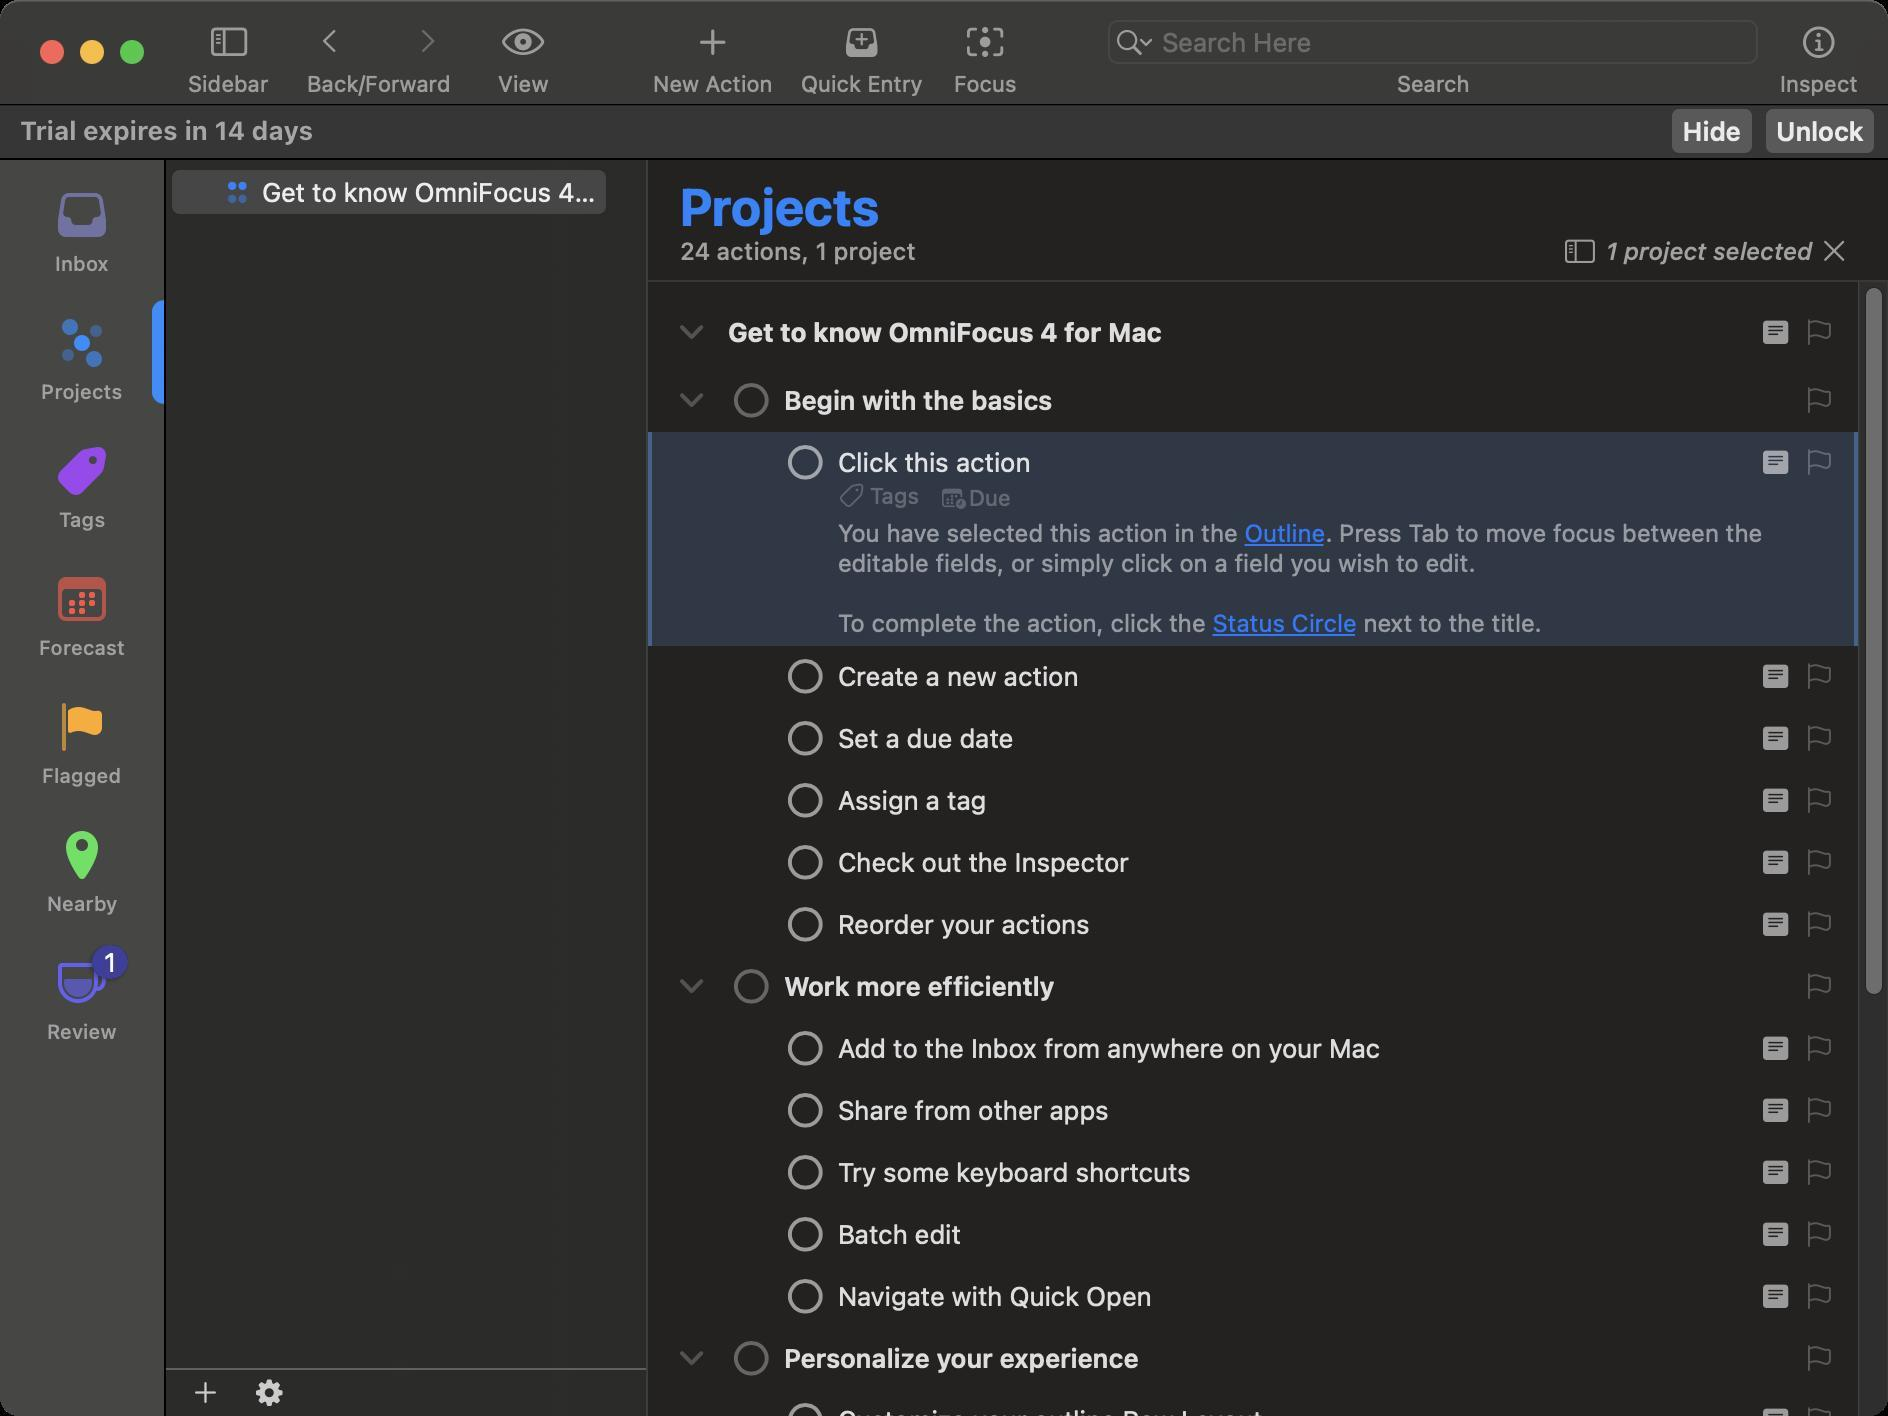
Accessibility tree:
{"name": "Projects", "role": "AXWindow", "description": null, "role_description": "standard window", "value": null, "position": "392.00;110.00", "size": "944;708", "children": [{"name": null, "role": "AXStaticText", "description": null, "role_description": "text", "value": "Trial expires in 14 days", "position": "8.00;57.00", "size": "822;18", "children": []}, {"name": "Unlock", "role": "AXButton", "description": null, "role_description": "button", "value": null, "position": "883.00;54.50", "size": "54;22", "children": []}, {"name": "Hide", "role": "AXButton", "description": null, "role_description": "button", "value": null, "position": "836.00;54.50", "size": "40;22", "children": []}, {"name": null, "role": "AXSplitGroup", "description": null, "role_description": "split group", "value": null, "position": "0.00;80.00", "size": "944;628", "children": [{"name": null, "role": "AXGroup", "description": null, "role_description": "group", "value": null, "position": "0.00;80.00", "size": "82;628", "children": [{"name": null, "role": "AXScrollArea", "description": null, "role_description": "scroll area", "value": null, "position": "0.00;80.00", "size": "82;628", "children": [{"name": null, "role": "AXOpaqueProviderGroup", "description": null, "role_description": "list", "value": null, "position": "0.00;80.00", "size": "82;448", "children": [{"name": null, "role": "AXButton", "description": "Inbox", "role_description": "button", "value": null, "position": "0.00;80.00", "size": "82;64", "children": []}, {"name": null, "role": "AXButton", "description": "Projects", "role_description": "button", "value": null, "position": "0.00;144.00", "size": "82;64", "children": []}, {"name": null, "role": "AXButton", "description": "Tags", "role_description": "button", "value": null, "position": "0.00;208.00", "size": "82;64", "children": []}, {"name": null, "role": "AXButton", "description": "Forecast", "role_description": "button", "value": null, "position": "0.00;272.00", "size": "82;64", "children": []}, {"name": null, "role": "AXButton", "description": "Flagged", "role_description": "button", "value": null, "position": "0.00;336.00", "size": "82;64", "children": []}, {"name": null, "role": "AXButton", "description": "Nearby", "role_description": "button", "value": null, "position": "0.00;400.00", "size": "82;64", "children": []}, {"name": null, "role": "AXButton", "description": "Review: 1 item", "role_description": "button", "value": null, "position": "0.00;464.00", "size": "82;64", "children": []}]}]}]}, {"name": null, "role": "AXSplitter", "description": null, "role_description": "splitter", "value": 82.0, "position": "82.00;80.00", "size": "1;628", "children": []}, {"name": null, "role": "AXGroup", "description": null, "role_description": "group", "value": null, "position": "83.00;80.00", "size": "240;628", "children": [{"name": null, "role": "AXScrollArea", "description": null, "role_description": "scroll area", "value": null, "position": "83.00;80.00", "size": "240;604", "children": [{"name": "Sidebar", "role": "AXOutline", "description": null, "role_description": "outline", "value": null, "position": "83.00;80.00", "size": "225;604", "children": [{"name": null, "role": "AXRow", "description": null, "role_description": "outline row", "value": null, "position": "83.00;85.00", "size": "225;22", "children": [{"name": null, "role": "AXCell", "description": null, "role_description": "cell", "value": null, "position": "83.00;85.00", "size": "225;22", "children": [{"name": null, "role": "AXTextField", "description": null, "role_description": "text field", "value": "Get to know OmniFocus 4 for Mac", "position": "129.00;88.00", "size": "173;16", "children": []}]}]}, {"name": null, "role": "AXColumn", "description": null, "role_description": "column", "value": null, "position": "83.00;80.00", "size": "225;604", "children": []}]}, {"name": null, "role": "AXScrollBar", "description": null, "role_description": "scroll bar", "value": 0.0, "position": "308.00;80.00", "size": "15;604", "children": []}]}, {"name": "", "role": "AXMenuButton", "description": "add", "role_description": "menu button", "value": null, "position": "87.00;689.50", "size": "32;13", "children": []}, {"name": "", "role": "AXMenuButton", "description": "action", "role_description": "menu button", "value": null, "position": "119.00;688.00", "size": "32;16", "children": []}]}, {"name": null, "role": "AXSplitter", "description": null, "role_description": "splitter", "value": 240.0, "position": "323.00;80.00", "size": "1;628", "children": []}, {"name": null, "role": "AXScrollArea", "description": null, "role_description": "scroll area", "value": null, "position": "324.00;141.00", "size": "620;543", "children": [{"name": "Content", "role": "AXOutline", "description": null, "role_description": "outline", "value": null, "position": "324.00;141.00", "size": "605;874", "children": [{"name": null, "role": "AXRow", "description": null, "role_description": "outline row", "value": null, "position": "324.00;151.00", "size": "605;34", "children": [{"name": null, "role": "AXCell", "description": null, "role_description": "cell", "value": null, "position": "334.00;140.00", "size": "585;45", "children": [{"name": "", "role": "AXCheckBox", "description": "Note", "role_description": "toggle button", "value": "Includes note", "position": "868.00;159.00", "size": "40;14", "children": []}, {"name": null, "role": "AXTextField", "description": null, "role_description": "text field", "value": "Get to know OmniFocus 4 for Mac", "position": "362.00;158.00", "size": "510;16", "children": []}, {"name": "", "role": "AXButton", "description": "flag", "role_description": "button", "value": "Unflagged", "position": "902.00;152.50", "size": "15;27", "children": []}, {"name": "", "role": "AXDisclosureTriangle", "description": "Get to know OmniFocus 4 for Mac", "role_description": "disclosure triangle", "value": 1, "position": "336.00;150.00", "size": "20;32", "children": []}]}]}, {"name": null, "role": "AXRow", "description": null, "role_description": "outline row", "value": null, "position": "324.00;185.00", "size": "605;31", "children": [{"name": null, "role": "AXCell", "description": null, "role_description": "cell", "value": null, "position": "334.00;140.00", "size": "585;76", "children": [{"name": null, "role": "AXGroup", "description": null, "role_description": "group", "value": null, "position": "364.00;189.00", "size": "23;23", "children": [{"name": null, "role": "AXUnknown", "description": null, "role_description": null, "value": null, "position": "364.00;190.00", "size": "23;21", "children": []}]}, {"name": null, "role": "AXTextField", "description": null, "role_description": "text field", "value": "Begin with the basics", "position": "390.00;192.00", "size": "486;16", "children": []}, {"name": "", "role": "AXCheckBox", "description": "Note", "role_description": "toggle button", "value": "Hidden", "position": "868.00;193.00", "size": "40;14", "children": []}, {"name": "", "role": "AXButton", "description": "flag", "role_description": "button", "value": "Unflagged", "position": "902.00;186.50", "size": "15;27", "children": []}, {"name": "", "role": "AXDisclosureTriangle", "description": null, "role_description": "disclosure triangle", "value": 1, "position": "336.00;184.00", "size": "20;32", "children": []}]}]}, {"name": null, "role": "AXRow", "description": null, "role_description": "outline row", "value": null, "position": "324.00;216.00", "size": "605;107", "children": [{"name": null, "role": "AXCell", "description": null, "role_description": "cell", "value": null, "position": "334.00;216.00", "size": "585;107", "children": [{"name": null, "role": "AXGroup", "description": null, "role_description": "group", "value": null, "position": "391.00;220.00", "size": "23;23", "children": [{"name": null, "role": "AXUnknown", "description": null, "role_description": null, "value": null, "position": "391.00;221.00", "size": "23;21", "children": []}]}, {"name": null, "role": "AXTextField", "description": null, "role_description": "text field", "value": "Click this action", "position": "417.00;223.00", "size": "459;16", "children": []}, {"name": "", "role": "AXCheckBox", "description": "Note", "role_description": "toggle button", "value": "Shown", "position": "868.00;224.00", "size": "40;14", "children": []}, {"name": "Note", "role": "AXTextArea", "description": null, "role_description": "text entry area", "value": "You have selected this action in the Outline. Press Tab to move focus between the editable fields, or simply click on a field you wish to edit.\n\nTo complete the action, click the Status Circle next to the title.", "position": "414.00;259.00", "size": "503;64", "children": [{"name": "Outline", "role": "AXLink", "description": null, "role_description": "hyperlink", "value": null, "position": "622.29;259.00", "size": "40;15", "children": []}, {"name": "Status_Circle", "role": "AXLink", "description": null, "role_description": "hyperlink", "value": null, "position": "606.29;304.00", "size": "72;15", "children": []}]}, {"name": "", "role": "AXButton", "description": "flag", "role_description": "button", "value": "Unflagged", "position": "902.00;217.50", "size": "15;27", "children": []}, {"name": "", "role": "AXUnknown", "description": null, "role_description": "unknown", "value": null, "position": "470.00;242.50", "size": "14;13", "children": [{"name": "", "role": "AXButton", "description": null, "role_description": "button", "value": null, "position": "470.00;242.50", "size": "14;13", "children": []}]}, {"name": "Due_Date", "role": "AXTextField", "description": null, "role_description": "text field", "value": "", "position": "482.50;242.00", "size": "25;14", "children": []}, {"name": "Assign_tag_field", "role": "AXTextField", "description": null, "role_description": "text field", "value": "", "position": "433.00;241.00", "size": "29;14", "children": []}, {"name": null, "role": "AXImage", "description": "tag", "role_description": "image", "value": null, "position": "419.00;240.50", "size": "14;14", "children": []}]}]}, {"name": null, "role": "AXRow", "description": null, "role_description": "outline row", "value": null, "position": "324.00;323.00", "size": "605;31", "children": [{"name": null, "role": "AXCell", "description": null, "role_description": "cell", "value": null, "position": "334.00;323.00", "size": "585;31", "children": [{"name": null, "role": "AXGroup", "description": null, "role_description": "group", "value": null, "position": "391.00;327.00", "size": "23;23", "children": [{"name": null, "role": "AXUnknown", "description": null, "role_description": null, "value": null, "position": "391.00;328.00", "size": "23;21", "children": []}]}, {"name": null, "role": "AXTextField", "description": null, "role_description": "text field", "value": "Create a new action", "position": "417.00;330.00", "size": "459;16", "children": []}, {"name": "", "role": "AXCheckBox", "description": "Note", "role_description": "toggle button", "value": "Includes note", "position": "868.00;331.00", "size": "40;14", "children": []}, {"name": "", "role": "AXButton", "description": "flag", "role_description": "button", "value": "Unflagged", "position": "902.00;324.50", "size": "15;27", "children": []}]}]}, {"name": null, "role": "AXRow", "description": null, "role_description": "outline row", "value": null, "position": "324.00;354.00", "size": "605;31", "children": [{"name": null, "role": "AXCell", "description": null, "role_description": "cell", "value": null, "position": "334.00;354.00", "size": "585;31", "children": [{"name": null, "role": "AXGroup", "description": null, "role_description": "group", "value": null, "position": "391.00;358.00", "size": "23;23", "children": [{"name": null, "role": "AXUnknown", "description": null, "role_description": null, "value": null, "position": "391.00;359.00", "size": "23;21", "children": []}]}, {"name": null, "role": "AXTextField", "description": null, "role_description": "text field", "value": "Set a due date", "position": "417.00;361.00", "size": "459;16", "children": []}, {"name": "", "role": "AXCheckBox", "description": "Note", "role_description": "toggle button", "value": "Includes note", "position": "868.00;362.00", "size": "40;14", "children": []}, {"name": "", "role": "AXButton", "description": "flag", "role_description": "button", "value": "Unflagged", "position": "902.00;355.50", "size": "15;27", "children": []}]}]}, {"name": null, "role": "AXRow", "description": null, "role_description": "outline row", "value": null, "position": "324.00;385.00", "size": "605;31", "children": [{"name": null, "role": "AXCell", "description": null, "role_description": "cell", "value": null, "position": "334.00;385.00", "size": "585;31", "children": [{"name": null, "role": "AXGroup", "description": null, "role_description": "group", "value": null, "position": "391.00;389.00", "size": "23;23", "children": [{"name": null, "role": "AXUnknown", "description": null, "role_description": null, "value": null, "position": "391.00;390.00", "size": "23;21", "children": []}]}, {"name": null, "role": "AXTextField", "description": null, "role_description": "text field", "value": "Assign a tag", "position": "417.00;392.00", "size": "459;16", "children": []}, {"name": "", "role": "AXCheckBox", "description": "Note", "role_description": "toggle button", "value": "Includes note", "position": "868.00;393.00", "size": "40;14", "children": []}, {"name": "", "role": "AXButton", "description": "flag", "role_description": "button", "value": "Unflagged", "position": "902.00;386.50", "size": "15;27", "children": []}]}]}, {"name": null, "role": "AXRow", "description": null, "role_description": "outline row", "value": null, "position": "324.00;416.00", "size": "605;31", "children": [{"name": null, "role": "AXCell", "description": null, "role_description": "cell", "value": null, "position": "334.00;416.00", "size": "585;31", "children": [{"name": null, "role": "AXGroup", "description": null, "role_description": "group", "value": null, "position": "391.00;420.00", "size": "23;23", "children": [{"name": null, "role": "AXUnknown", "description": null, "role_description": null, "value": null, "position": "391.00;421.00", "size": "23;21", "children": []}]}, {"name": null, "role": "AXTextField", "description": null, "role_description": "text field", "value": "Check out the Inspector", "position": "417.00;423.00", "size": "459;16", "children": []}, {"name": "", "role": "AXCheckBox", "description": "Note", "role_description": "toggle button", "value": "Includes note", "position": "868.00;424.00", "size": "40;14", "children": []}, {"name": "", "role": "AXButton", "description": "flag", "role_description": "button", "value": "Unflagged", "position": "902.00;417.50", "size": "15;27", "children": []}]}]}, {"name": null, "role": "AXRow", "description": null, "role_description": "outline row", "value": null, "position": "324.00;447.00", "size": "605;31", "children": [{"name": null, "role": "AXCell", "description": null, "role_description": "cell", "value": null, "position": "334.00;447.00", "size": "585;31", "children": [{"name": null, "role": "AXGroup", "description": null, "role_description": "group", "value": null, "position": "391.00;451.00", "size": "23;23", "children": [{"name": null, "role": "AXUnknown", "description": null, "role_description": null, "value": null, "position": "391.00;452.00", "size": "23;21", "children": []}]}, {"name": null, "role": "AXTextField", "description": null, "role_description": "text field", "value": "Reorder your actions", "position": "417.00;454.00", "size": "459;16", "children": []}, {"name": "", "role": "AXCheckBox", "description": "Note", "role_description": "toggle button", "value": "Includes note", "position": "868.00;455.00", "size": "40;14", "children": []}, {"name": "", "role": "AXButton", "description": "flag", "role_description": "button", "value": "Unflagged", "position": "902.00;448.50", "size": "15;27", "children": []}]}]}, {"name": null, "role": "AXRow", "description": null, "role_description": "outline row", "value": null, "position": "324.00;478.00", "size": "605;31", "children": [{"name": null, "role": "AXCell", "description": null, "role_description": "cell", "value": null, "position": "334.00;140.00", "size": "585;369", "children": [{"name": null, "role": "AXGroup", "description": null, "role_description": "group", "value": null, "position": "364.00;482.00", "size": "23;23", "children": [{"name": null, "role": "AXUnknown", "description": null, "role_description": null, "value": null, "position": "364.00;483.00", "size": "23;21", "children": []}]}, {"name": null, "role": "AXTextField", "description": null, "role_description": "text field", "value": "Work more efficiently", "position": "390.00;485.00", "size": "486;16", "children": []}, {"name": "", "role": "AXCheckBox", "description": "Note", "role_description": "toggle button", "value": "Hidden", "position": "868.00;486.00", "size": "40;14", "children": []}, {"name": "", "role": "AXButton", "description": "flag", "role_description": "button", "value": "Unflagged", "position": "902.00;479.50", "size": "15;27", "children": []}, {"name": "", "role": "AXDisclosureTriangle", "description": null, "role_description": "disclosure triangle", "value": 1, "position": "336.00;477.00", "size": "20;32", "children": []}]}]}, {"name": null, "role": "AXRow", "description": null, "role_description": "outline row", "value": null, "position": "324.00;509.00", "size": "605;31", "children": [{"name": null, "role": "AXCell", "description": null, "role_description": "cell", "value": null, "position": "334.00;509.00", "size": "585;31", "children": [{"name": null, "role": "AXGroup", "description": null, "role_description": "group", "value": null, "position": "391.00;513.00", "size": "23;23", "children": [{"name": null, "role": "AXUnknown", "description": null, "role_description": null, "value": null, "position": "391.00;514.00", "size": "23;21", "children": []}]}, {"name": null, "role": "AXTextField", "description": null, "role_description": "text field", "value": "Add to the Inbox from anywhere on your Mac", "position": "417.00;516.00", "size": "459;16", "children": []}, {"name": "", "role": "AXCheckBox", "description": "Note", "role_description": "toggle button", "value": "Includes note", "position": "868.00;517.00", "size": "40;14", "children": []}, {"name": "", "role": "AXButton", "description": "flag", "role_description": "button", "value": "Unflagged", "position": "902.00;510.50", "size": "15;27", "children": []}]}]}, {"name": null, "role": "AXRow", "description": null, "role_description": "outline row", "value": null, "position": "324.00;540.00", "size": "605;31", "children": [{"name": null, "role": "AXCell", "description": null, "role_description": "cell", "value": null, "position": "334.00;540.00", "size": "585;31", "children": [{"name": null, "role": "AXGroup", "description": null, "role_description": "group", "value": null, "position": "391.00;544.00", "size": "23;23", "children": [{"name": null, "role": "AXUnknown", "description": null, "role_description": null, "value": null, "position": "391.00;545.00", "size": "23;21", "children": []}]}, {"name": null, "role": "AXTextField", "description": null, "role_description": "text field", "value": "Share from other apps", "position": "417.00;547.00", "size": "459;16", "children": []}, {"name": "", "role": "AXCheckBox", "description": "Note", "role_description": "toggle button", "value": "Includes note", "position": "868.00;548.00", "size": "40;14", "children": []}, {"name": "", "role": "AXButton", "description": "flag", "role_description": "button", "value": "Unflagged", "position": "902.00;541.50", "size": "15;27", "children": []}]}]}, {"name": null, "role": "AXRow", "description": null, "role_description": "outline row", "value": null, "position": "324.00;571.00", "size": "605;31", "children": [{"name": null, "role": "AXCell", "description": null, "role_description": "cell", "value": null, "position": "334.00;571.00", "size": "585;31", "children": [{"name": null, "role": "AXGroup", "description": null, "role_description": "group", "value": null, "position": "391.00;575.00", "size": "23;23", "children": [{"name": null, "role": "AXUnknown", "description": null, "role_description": null, "value": null, "position": "391.00;576.00", "size": "23;21", "children": []}]}, {"name": null, "role": "AXTextField", "description": null, "role_description": "text field", "value": "Try some keyboard shortcuts", "position": "417.00;578.00", "size": "459;16", "children": []}, {"name": "", "role": "AXCheckBox", "description": "Note", "role_description": "toggle button", "value": "Includes note", "position": "868.00;579.00", "size": "40;14", "children": []}, {"name": "", "role": "AXButton", "description": "flag", "role_description": "button", "value": "Unflagged", "position": "902.00;572.50", "size": "15;27", "children": []}]}]}, {"name": null, "role": "AXRow", "description": null, "role_description": "outline row", "value": null, "position": "324.00;602.00", "size": "605;31", "children": [{"name": null, "role": "AXCell", "description": null, "role_description": "cell", "value": null, "position": "334.00;602.00", "size": "585;31", "children": [{"name": null, "role": "AXGroup", "description": null, "role_description": "group", "value": null, "position": "391.00;606.00", "size": "23;23", "children": [{"name": null, "role": "AXUnknown", "description": null, "role_description": null, "value": null, "position": "391.00;607.00", "size": "23;21", "children": []}]}, {"name": null, "role": "AXTextField", "description": null, "role_description": "text field", "value": "Batch edit", "position": "417.00;609.00", "size": "459;16", "children": []}, {"name": "", "role": "AXCheckBox", "description": "Note", "role_description": "toggle button", "value": "Includes note", "position": "868.00;610.00", "size": "40;14", "children": []}, {"name": "", "role": "AXButton", "description": "flag", "role_description": "button", "value": "Unflagged", "position": "902.00;603.50", "size": "15;27", "children": []}]}]}, {"name": null, "role": "AXRow", "description": null, "role_description": "outline row", "value": null, "position": "324.00;633.00", "size": "605;31", "children": [{"name": null, "role": "AXCell", "description": null, "role_description": "cell", "value": null, "position": "334.00;633.00", "size": "585;31", "children": [{"name": null, "role": "AXGroup", "description": null, "role_description": "group", "value": null, "position": "391.00;637.00", "size": "23;23", "children": [{"name": null, "role": "AXUnknown", "description": null, "role_description": null, "value": null, "position": "391.00;638.00", "size": "23;21", "children": []}]}, {"name": null, "role": "AXTextField", "description": null, "role_description": "text field", "value": "Navigate with Quick Open", "position": "417.00;640.00", "size": "459;16", "children": []}, {"name": "", "role": "AXCheckBox", "description": "Note", "role_description": "toggle button", "value": "Includes note", "position": "868.00;641.00", "size": "40;14", "children": []}, {"name": "", "role": "AXButton", "description": "flag", "role_description": "button", "value": "Unflagged", "position": "902.00;634.50", "size": "15;27", "children": []}]}]}, {"name": null, "role": "AXRow", "description": null, "role_description": "outline row", "value": null, "position": "324.00;664.00", "size": "605;31", "children": [{"name": null, "role": "AXCell", "description": null, "role_description": "cell", "value": null, "position": "334.00;140.00", "size": "585;555", "children": [{"name": null, "role": "AXGroup", "description": null, "role_description": "group", "value": null, "position": "364.00;668.00", "size": "23;23", "children": [{"name": null, "role": "AXUnknown", "description": null, "role_description": null, "value": null, "position": "364.00;669.00", "size": "23;21", "children": []}]}, {"name": null, "role": "AXTextField", "description": null, "role_description": "text field", "value": "Personalize your experience", "position": "390.00;671.00", "size": "486;16", "children": []}, {"name": "", "role": "AXCheckBox", "description": "Note", "role_description": "toggle button", "value": "Hidden", "position": "868.00;672.00", "size": "40;14", "children": []}, {"name": "", "role": "AXButton", "description": "flag", "role_description": "button", "value": "Unflagged", "position": "902.00;665.50", "size": "15;27", "children": []}, {"name": "", "role": "AXDisclosureTriangle", "description": null, "role_description": "disclosure triangle", "value": 1, "position": "336.00;663.00", "size": "20;32", "children": []}]}]}, {"name": null, "role": "AXRow", "description": null, "role_description": "outline row", "value": null, "position": "324.00;695.00", "size": "605;31", "children": [{"name": null, "role": "AXCell", "description": null, "role_description": "cell", "value": null, "position": "334.00;695.00", "size": "585;31", "children": [{"name": null, "role": "AXGroup", "description": null, "role_description": "group", "value": null, "position": "391.00;699.00", "size": "23;23", "children": [{"name": null, "role": "AXUnknown", "description": null, "role_description": null, "value": null, "position": "391.00;700.00", "size": "23;21", "children": []}]}, {"name": null, "role": "AXTextField", "description": null, "role_description": "text field", "value": "Customize your outline Row Layout", "position": "417.00;702.00", "size": "459;16", "children": []}, {"name": "", "role": "AXCheckBox", "description": "Note", "role_description": "toggle button", "value": "Includes note", "position": "868.00;703.00", "size": "40;14", "children": []}, {"name": "", "role": "AXButton", "description": "flag", "role_description": "button", "value": "Unflagged", "position": "902.00;696.50", "size": "15;27", "children": []}]}]}, {"name": null, "role": "AXRow", "description": null, "role_description": "outline row", "value": null, "position": "324.00;726.00", "size": "605;31", "children": [{"name": null, "role": "AXCell", "description": null, "role_description": "cell", "value": null, "position": "334.00;726.00", "size": "585;31", "children": [{"name": null, "role": "AXGroup", "description": null, "role_description": "group", "value": null, "position": "391.00;730.00", "size": "23;23", "children": [{"name": null, "role": "AXUnknown", "description": null, "role_description": null, "value": null, "position": "-392.00;1007.00", "size": "0;0", "children": []}]}, {"name": null, "role": "AXTextField", "description": null, "role_description": "text field", "value": "Customize your Inspector", "position": "417.00;733.00", "size": "459;16", "children": []}, {"name": "", "role": "AXCheckBox", "description": "Note", "role_description": "toggle button", "value": "Hidden", "position": "868.00;734.00", "size": "40;14", "children": []}, {"name": "", "role": "AXButton", "description": "flag", "role_description": "button", "value": "Unflagged", "position": "902.00;727.50", "size": "15;27", "children": []}]}]}, {"name": null, "role": "AXRow", "description": null, "role_description": "outline row", "value": null, "position": "324.00;757.00", "size": "605;31", "children": [{"name": null, "role": "AXCell", "description": null, "role_description": "cell", "value": null, "position": "334.00;757.00", "size": "585;31", "children": [{"name": null, "role": "AXGroup", "description": null, "role_description": "group", "value": null, "position": "391.00;761.00", "size": "23;23", "children": [{"name": null, "role": "AXUnknown", "description": null, "role_description": null, "value": null, "position": "-392.00;1007.00", "size": "0;0", "children": []}]}, {"name": null, "role": "AXTextField", "description": null, "role_description": "text field", "value": "Customize the Perspectives Bar", "position": "417.00;764.00", "size": "459;16", "children": []}, {"name": "", "role": "AXCheckBox", "description": "Note", "role_description": "toggle button", "value": "Hidden", "position": "868.00;765.00", "size": "40;14", "children": []}, {"name": "", "role": "AXButton", "description": "flag", "role_description": "button", "value": "Unflagged", "position": "902.00;758.50", "size": "15;27", "children": []}]}]}, {"name": null, "role": "AXRow", "description": null, "role_description": "outline row", "value": null, "position": "324.00;788.00", "size": "605;31", "children": [{"name": null, "role": "AXCell", "description": null, "role_description": "cell", "value": null, "position": "334.00;788.00", "size": "585;31", "children": [{"name": null, "role": "AXGroup", "description": null, "role_description": "group", "value": null, "position": "391.00;792.00", "size": "23;23", "children": [{"name": null, "role": "AXUnknown", "description": null, "role_description": null, "value": null, "position": "-392.00;1007.00", "size": "0;0", "children": []}]}, {"name": null, "role": "AXTextField", "description": null, "role_description": "text field", "value": "Adjust your View Options", "position": "417.00;795.00", "size": "459;16", "children": []}, {"name": "", "role": "AXCheckBox", "description": "Note", "role_description": "toggle button", "value": "Hidden", "position": "868.00;796.00", "size": "40;14", "children": []}, {"name": "", "role": "AXButton", "description": "flag", "role_description": "button", "value": "Unflagged", "position": "902.00;789.50", "size": "15;27", "children": []}]}]}, {"name": null, "role": "AXRow", "description": null, "role_description": "outline row", "value": null, "position": "324.00;819.00", "size": "605;31", "children": [{"name": null, "role": "AXCell", "description": null, "role_description": "cell", "value": null, "position": "334.00;140.00", "size": "585;710", "children": [{"name": null, "role": "AXGroup", "description": null, "role_description": "group", "value": null, "position": "364.00;823.00", "size": "23;23", "children": [{"name": null, "role": "AXUnknown", "description": "", "role_description": "", "value": null, "position": "", "size": "", "children": []}]}, {"name": null, "role": "AXTextField", "description": null, "role_description": "text field", "value": "Other things to know", "position": "390.00;826.00", "size": "486;16", "children": []}, {"name": "", "role": "AXCheckBox", "description": "Note", "role_description": "toggle button", "value": "Hidden", "position": "868.00;827.00", "size": "40;14", "children": []}, {"name": "", "role": "AXButton", "description": "flag", "role_description": "button", "value": "Unflagged", "position": "902.00;820.50", "size": "15;27", "children": []}, {"name": "", "role": "AXDisclosureTriangle", "description": "Other things to know", "role_description": "disclosure triangle", "value": 1, "position": "336.00;818.00", "size": "20;32", "children": []}]}]}, {"name": null, "role": "AXRow", "description": null, "role_description": "outline row", "value": null, "position": "324.00;850.00", "size": "605;31", "children": [{"name": null, "role": "AXCell", "description": null, "role_description": "cell", "value": null, "position": "334.00;850.00", "size": "585;31", "children": [{"name": null, "role": "AXGroup", "description": null, "role_description": "group", "value": null, "position": "391.00;854.00", "size": "23;23", "children": [{"name": null, "role": "AXUnknown", "description": "", "role_description": "", "value": null, "position": "", "size": "", "children": []}]}, {"name": null, "role": "AXTextField", "description": null, "role_description": "text field", "value": "Access OmniFocus 4 on all your Apple devices", "position": "417.00;857.00", "size": "459;16", "children": []}, {"name": "", "role": "AXCheckBox", "description": "Note", "role_description": "toggle button", "value": "Hidden", "position": "868.00;858.00", "size": "40;14", "children": []}, {"name": "", "role": "AXButton", "description": "flag", "role_description": "button", "value": "Unflagged", "position": "902.00;851.50", "size": "15;27", "children": []}]}]}, {"name": null, "role": "AXRow", "description": null, "role_description": "outline row", "value": null, "position": "324.00;881.00", "size": "605;31", "children": [{"name": null, "role": "AXCell", "description": null, "role_description": "cell", "value": null, "position": "334.00;881.00", "size": "585;31", "children": [{"name": null, "role": "AXGroup", "description": null, "role_description": "group", "value": null, "position": "391.00;885.00", "size": "23;23", "children": [{"name": null, "role": "AXUnknown", "description": null, "role_description": null, "value": null, "position": "-392.00;1007.00", "size": "0;0", "children": []}]}, {"name": null, "role": "AXTextField", "description": null, "role_description": "text field", "value": "Go further with Pro", "position": "417.00;888.00", "size": "459;16", "children": []}, {"name": "", "role": "AXCheckBox", "description": "Note", "role_description": "toggle button", "value": "Hidden", "position": "868.00;889.00", "size": "40;14", "children": []}, {"name": "", "role": "AXButton", "description": "flag", "role_description": "button", "value": "Unflagged", "position": "902.00;882.50", "size": "15;27", "children": []}]}]}, {"name": null, "role": "AXRow", "description": null, "role_description": "outline row", "value": null, "position": "324.00;912.00", "size": "605;31", "children": [{"name": null, "role": "AXCell", "description": null, "role_description": "cell", "value": null, "position": "334.00;912.00", "size": "585;31", "children": [{"name": null, "role": "AXGroup", "description": null, "role_description": "group", "value": null, "position": "391.00;916.00", "size": "23;23", "children": [{"name": null, "role": "AXUnknown", "description": "", "role_description": "", "value": null, "position": "", "size": "", "children": []}]}, {"name": null, "role": "AXTextField", "description": null, "role_description": "text field", "value": "Read the Reference Manual", "position": "417.00;919.00", "size": "459;16", "children": []}, {"name": "", "role": "AXCheckBox", "description": "Note", "role_description": "toggle button", "value": "Hidden", "position": "868.00;920.00", "size": "40;14", "children": []}, {"name": "", "role": "AXButton", "description": "flag", "role_description": "button", "value": "Unflagged", "position": "902.00;913.50", "size": "15;27", "children": []}]}]}, {"name": null, "role": "AXRow", "description": null, "role_description": "outline row", "value": null, "position": "324.00;943.00", "size": "605;31", "children": [{"name": null, "role": "AXCell", "description": null, "role_description": "cell", "value": null, "position": "334.00;943.00", "size": "585;31", "children": [{"name": null, "role": "AXGroup", "description": null, "role_description": "group", "value": null, "position": "391.00;947.00", "size": "23;23", "children": [{"name": null, "role": "AXUnknown", "description": "", "role_description": "", "value": null, "position": "", "size": "", "children": []}]}, {"name": null, "role": "AXTextField", "description": null, "role_description": "text field", "value": "Get support when you need it", "position": "417.00;950.00", "size": "459;16", "children": []}, {"name": "", "role": "AXCheckBox", "description": "Note", "role_description": "toggle button", "value": "Hidden", "position": "868.00;951.00", "size": "40;14", "children": []}, {"name": "", "role": "AXButton", "description": "flag", "role_description": "button", "value": "Unflagged", "position": "902.00;944.50", "size": "15;27", "children": []}]}]}, {"name": null, "role": "AXRow", "description": null, "role_description": "outline row", "value": null, "position": "324.00;974.00", "size": "605;31", "children": [{"name": null, "role": "AXCell", "description": null, "role_description": "cell", "value": null, "position": "334.00;974.00", "size": "585;31", "children": [{"name": null, "role": "AXGroup", "description": null, "role_description": "group", "value": null, "position": "364.00;978.00", "size": "23;23", "children": [{"name": null, "role": "AXUnknown", "description": "", "role_description": "", "value": null, "position": "", "size": "", "children": []}]}, {"name": null, "role": "AXTextField", "description": null, "role_description": "text field", "value": "Create a project", "position": "390.00;981.00", "size": "486;16", "children": []}, {"name": "", "role": "AXCheckBox", "description": "Note", "role_description": "toggle button", "value": "Hidden", "position": "868.00;982.00", "size": "40;14", "children": []}, {"name": "", "role": "AXButton", "description": "flag", "role_description": "button", "value": "Unflagged", "position": "902.00;975.50", "size": "15;27", "children": []}]}]}, {"name": null, "role": "AXColumn", "description": null, "role_description": "column", "value": null, "position": "334.00;141.00", "size": "585;874", "children": []}]}, {"name": null, "role": "AXScrollBar", "description": null, "role_description": "scroll bar", "value": 0.0, "position": "929.00;141.00", "size": "15;567", "children": [{"name": null, "role": "AXValueIndicator", "description": null, "role_description": "value indicator", "value": 0.0, "position": "929.00;143.00", "size": "15;355", "children": []}, {"name": null, "role": "AXButton", "description": null, "role_description": "increment arrow button", "value": null, "position": "929.00;141.00", "size": "0;0", "children": []}, {"name": null, "role": "AXButton", "description": null, "role_description": "decrement arrow button", "value": null, "position": "929.00;141.00", "size": "0;0", "children": []}, {"name": null, "role": "AXButton", "description": null, "role_description": "increment page button", "value": null, "position": "929.00;498.50", "size": "15;210", "children": []}, {"name": null, "role": "AXButton", "description": null, "role_description": "decrement page button", "value": null, "position": "929.00;141.00", "size": "15;2", "children": []}]}]}, {"name": null, "role": "AXGroup", "description": null, "role_description": "group", "value": null, "position": "324.00;80.00", "size": "620;61", "children": []}, {"name": null, "role": "AXStaticText", "description": null, "role_description": "text", "value": "Projects", "position": "338.00;88.00", "size": "588;30", "children": []}, {"name": null, "role": "AXStaticText", "description": null, "role_description": "text", "value": "24 actions, 1 project", "position": "338.00;118.00", "size": "122;15", "children": []}, {"name": null, "role": "AXStaticText", "description": null, "role_description": "text", "value": "1 project selected", "position": "801.00;118.00", "size": "108;15", "children": []}, {"name": "", "role": "AXButton", "description": "clear filter", "role_description": "button", "value": null, "position": "910.50;118.50", "size": "14;13", "children": []}, {"name": null, "role": "AXSplitter", "description": null, "role_description": "splitter", "value": 620.0, "position": "944.00;80.00", "size": "1;628", "children": []}]}, {"name": null, "role": "AXGroup", "description": null, "role_description": "group", "value": null, "position": "0.00;708.00", "size": "0;0", "children": []}, {"name": null, "role": "AXToolbar", "description": null, "role_description": "toolbar", "value": null, "position": "0.00;0.00", "size": "944;52", "children": [{"name": "Sidebar", "role": "AXButton", "description": "Sidebar", "role_description": "button", "value": null, "position": "87.00;0.00", "size": "54;52", "children": []}, {"name": null, "role": "AXGroup", "description": null, "role_description": "group", "value": null, "position": "141.50;0.00", "size": "96;52", "children": [{"name": "", "role": "AXButton", "description": "Back", "role_description": "button", "value": null, "position": "144.50;9.00", "size": "42;25", "children": []}, {"name": "", "role": "AXButton", "description": "Forward", "role_description": "button", "value": null, "position": "192.50;9.00", "size": "42;25", "children": []}, {"name": null, "role": "AXStaticText", "description": null, "role_description": "text", "value": "Back/Forward", "position": "149.50;35.00", "size": "80;14", "children": []}]}, {"name": "View", "role": "AXButton", "description": "View", "role_description": "button", "value": null, "position": "237.50;0.00", "size": "48;52", "children": []}, {"name": "New_Action", "role": "AXButton", "description": "New Action", "role_description": "button", "value": null, "position": "319.50;0.00", "size": "74;52", "children": []}, {"name": "Quick_Entry", "role": "AXButton", "description": null, "role_description": "button", "value": null, "position": "393.50;0.00", "size": "75;52", "children": []}, {"name": "Focus", "role": "AXButton", "description": null, "role_description": "button", "value": null, "position": "468.50;0.00", "size": "48;52", "children": []}, {"name": null, "role": "AXGroup", "description": null, "role_description": "group", "value": null, "position": "550.00;0.00", "size": "333;52", "children": [{"name": null, "role": "AXTextField", "description": null, "role_description": "search text field", "value": "", "position": "553.00;9.00", "size": "327;25", "children": [{"name": "", "role": "AXButton", "description": null, "role_description": "button", "value": null, "position": "555.00;10.00", "size": "25;22", "children": []}]}, {"name": null, "role": "AXStaticText", "description": null, "role_description": "text", "value": "Search", "position": "694.50;35.00", "size": "44;14", "children": []}]}, {"name": "Inspect", "role": "AXButton", "description": "Inspect", "role_description": "button", "value": null, "position": "883.00;0.00", "size": "53;52", "children": []}]}, {"name": null, "role": "AXButton", "description": null, "role_description": "close button", "value": null, "position": "19.00;18.00", "size": "14;16", "children": []}, {"name": null, "role": "AXButton", "description": null, "role_description": "full screen button", "value": null, "position": "59.00;18.00", "size": "14;16", "children": [{"name": null, "role": "AXGroup", "description": null, "role_description": "group", "value": null, "position": "59.00;18.00", "size": "14;16", "children": [{"name": null, "role": "AXGroup", "description": null, "role_description": "group", "value": null, "position": "59.00;18.00", "size": "14;16", "children": []}]}]}, {"name": null, "role": "AXButton", "description": null, "role_description": "minimize button", "value": null, "position": "39.00;18.00", "size": "14;16", "children": []}]}